Небольшой ластик помещён и удерживается на краю поверхности, имеющей форму четверти окружности радиуса $R$ (см. рисунок). В какой-то момент его отпускают. Коэффициент трения между ластиком и поверхностью равен $\mu = 0.6$.
Достигнет ли ластик нижней точки поверхности?
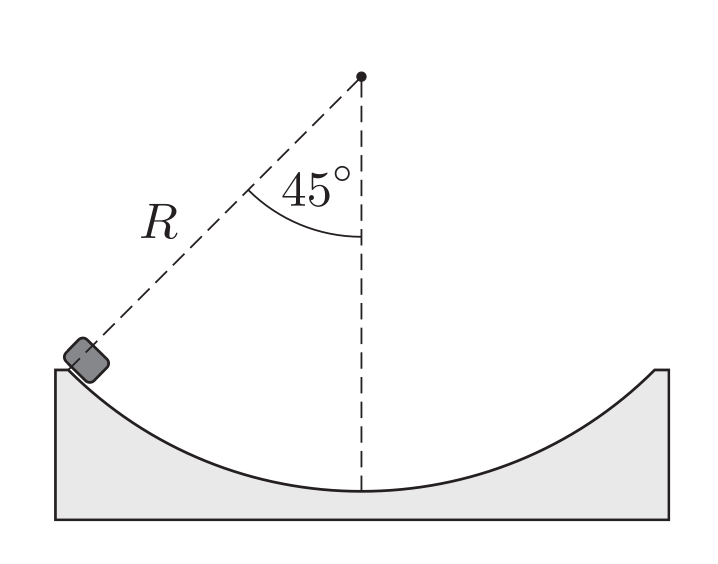
Ответ: Не достигнет.
Темы:
T, Механика, Динамика, Трение, Энергия, 200 задач, Оценка